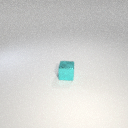
small cyan metal cube